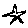
Label: star